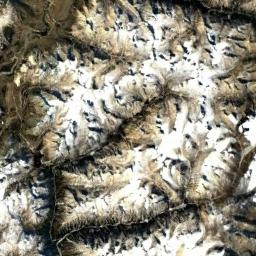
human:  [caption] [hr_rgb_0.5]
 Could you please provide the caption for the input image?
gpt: There is a lot of snow on the snowberg .

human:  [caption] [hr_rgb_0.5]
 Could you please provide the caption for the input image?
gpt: The snow berg is consist of bare land and white snow .

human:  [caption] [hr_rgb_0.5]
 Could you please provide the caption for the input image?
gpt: The snowberg is covered with snow and ice and the snowberg consist of lots of ridges and valleys .

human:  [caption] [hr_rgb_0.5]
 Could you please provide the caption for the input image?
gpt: The white snow on the snow-capped mountains is veined .

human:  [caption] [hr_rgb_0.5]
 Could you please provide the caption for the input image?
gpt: There are much snow and some bare land on the snowberg .